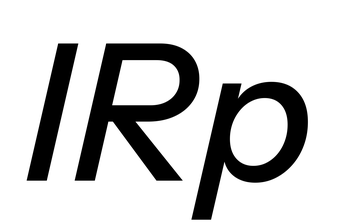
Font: InstrumentSans-Italic_Medium_Italic